Question: I have trained a decision 'tree' (Python dictionary) as below. Now I am trying to plot it using <URL> name and a brief label.
My problem is that in the resulting figure that I get by writing to a .png, I see the verbose'node names' and not the 'node labels'.
I have followed the answer by @Martijn Pieters <URL>. I do not know what I am missing, any ideas?
'''
import pydot
tree= {'salary': {'41k-45k': 'junior', '46k-50k': {'department': {'marketing': 'senior', 'sales': 'senior', 'systems': 'junior'}}, '36k-40k': 'senior', '26k-30k': 'junior', '31k-35k': 'junior', '66k-70k': 'senior'}}
def walk_dictionaryv2(graph, dictionary, parent_node=None):
'''
Recursive plotting function for the decision tree stored as a dictionary
'''
for k in dictionary.keys():
if parent_node is not None:
from_name = parent_node.get_name().replace(""", "") + '_' + str(k)
from_label = str(k)
node_from = pydot.Node(from_name, label=from_label)
graph.add_edge( pydot.Edge(parent_node, node_from) )
if isinstance(dictionary[k], dict): # if interim node
walk_dictionaryv2(graph, dictionary[k], node_from)
else: # if leaf node
to_name = str(k) + '_' + str(dictionary[k]) # unique name
to_label = str(dictionary[k])
node_to = pydot.Node(to_name, label=to_label, shape='box')
graph.add_edge(pydot.Edge(node_from, node_to))
#node_from.set_name(to_name)
else:
from_name = str(k)
from_label = str(k)
node_from = pydot.Node(from_name, label=from_label)
walk_dictionaryv2(graph, dictionary[k], node_from)
def plot_tree(tree, name):
# first you create a new graph, you do that with pydot.Dot()
graph = pydot.Dot(graph_type='graph')
walk_dictionaryv2(graph, tree)
graph.write_png(name+'.png')
plot_tree(tree,'name')
'''
This is the (undesired) output I get with the code above:

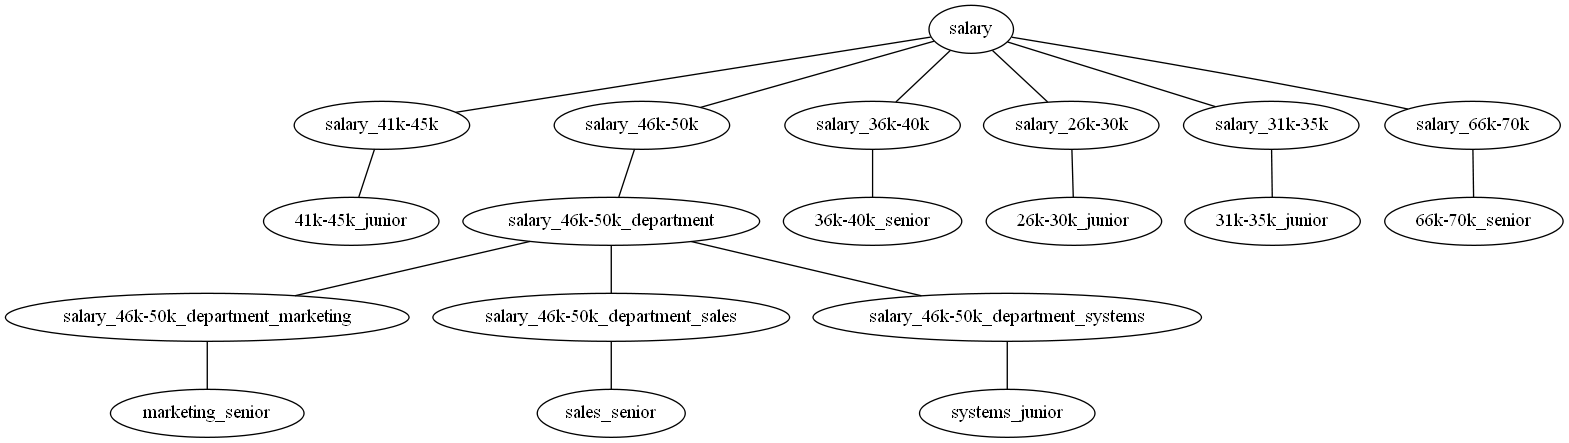
Answer: You need to explicitly add the nodes you create to the graph:
'''
node_from = pydot.Node(from_name, label=from_label)
graph.add_node(node_from)
'''
and
'''
node_to = pydot.Node(to_name, label=to_label, shape='box')
graph.add_node(node_to)
'''
otherwise the renderer won't see the names. 'graph.add_node()' includes the node metadata in the generated '.dot' file.
With those 'graph.add_node()' lines added, the result is: